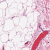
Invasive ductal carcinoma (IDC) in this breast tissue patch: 0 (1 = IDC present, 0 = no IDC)